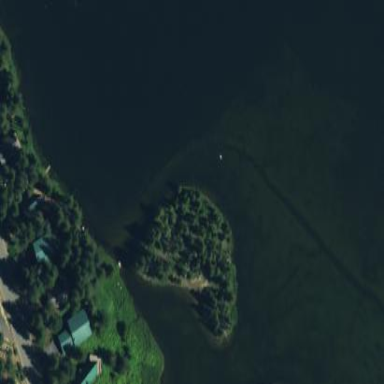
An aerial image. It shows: Islet.